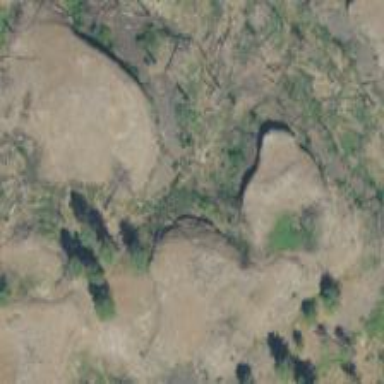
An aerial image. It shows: Natural cliff.